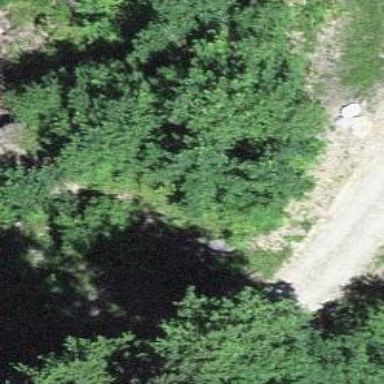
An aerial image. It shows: Culvert tunnel.